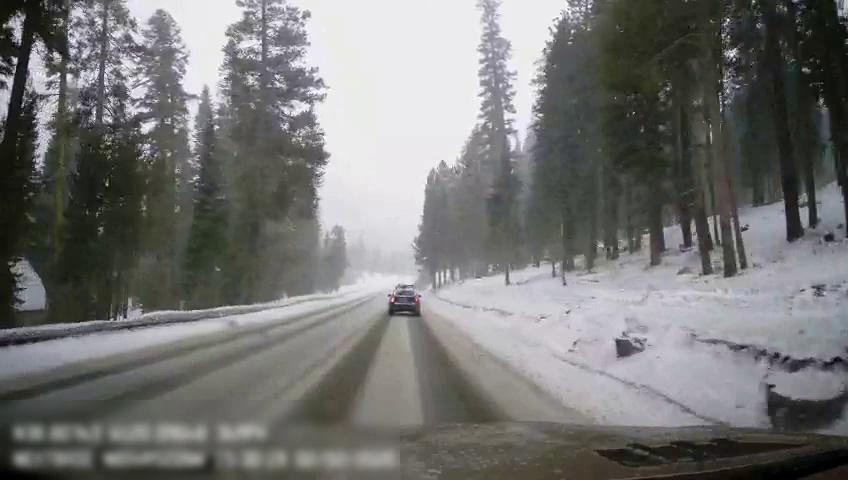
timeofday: Day
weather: Snowy
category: Drivable Space
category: Vehicles | SUV